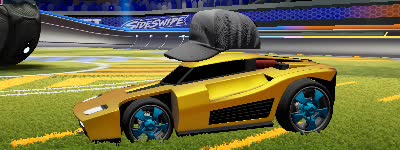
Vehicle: breakout